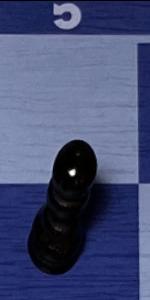
Label: Pawn_Black